Question:
Arraylist won't work.
edit: thanks for the helpers! question been answered.
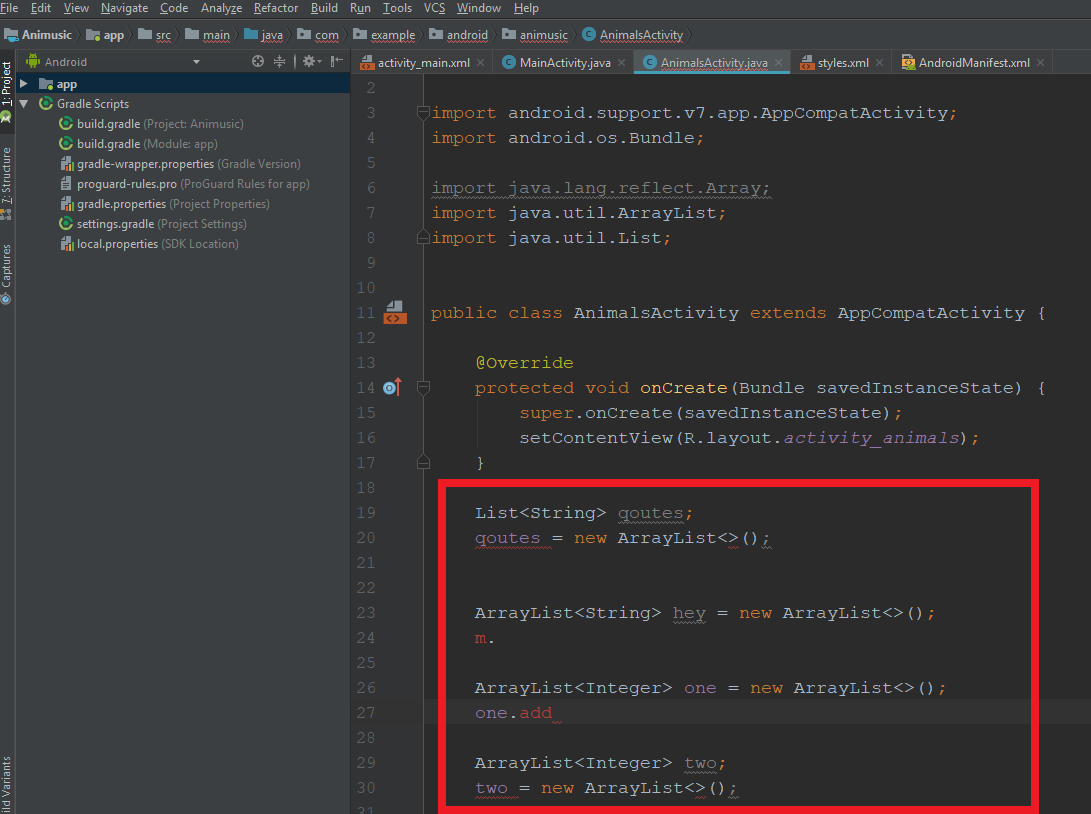
Answer: Your code is simply outside of any method curly braces. You need to write this code in the 'onCreate()' method or any other method of your own and call it.